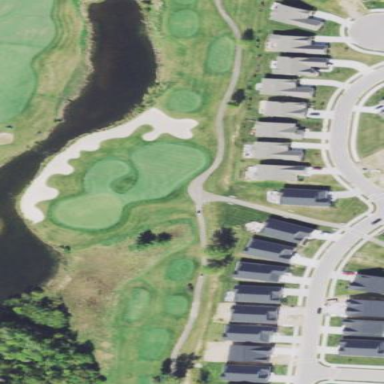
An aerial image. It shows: Golf bunker filled with natural sand.